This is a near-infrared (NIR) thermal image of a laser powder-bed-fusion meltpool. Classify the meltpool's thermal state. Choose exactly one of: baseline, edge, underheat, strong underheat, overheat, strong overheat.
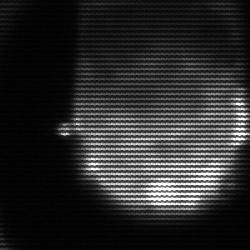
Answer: edge